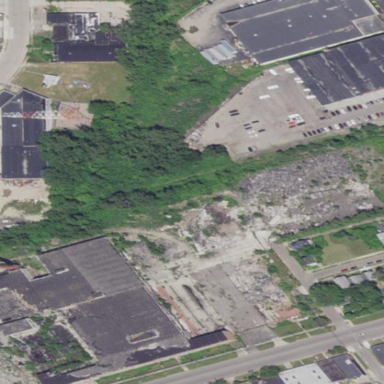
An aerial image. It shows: Brownfield area.